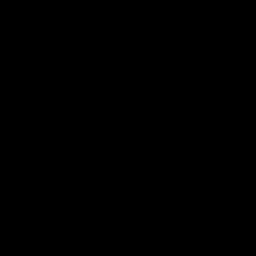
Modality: FA
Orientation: sagittal
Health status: healthy
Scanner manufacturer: siemens
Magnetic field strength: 3 T
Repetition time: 10 s
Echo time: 0.092 s